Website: walmart
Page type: address-validator
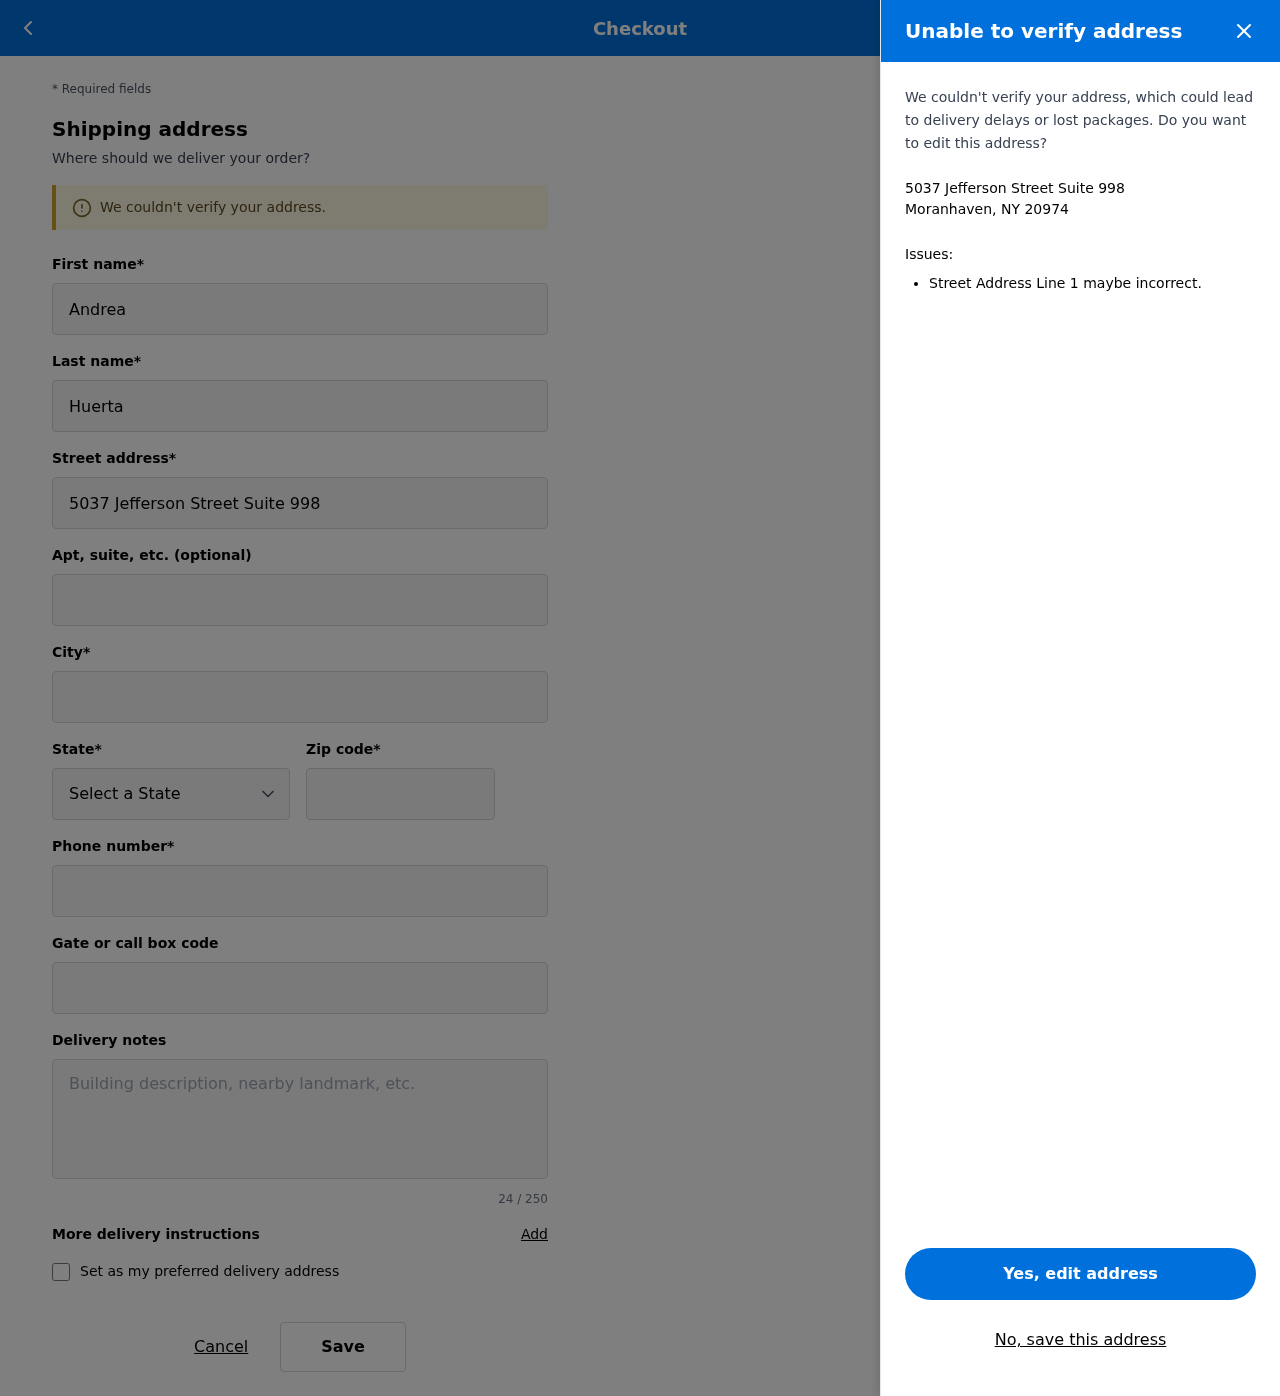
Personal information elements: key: PII_CITY_STATE_ZIP
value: Moranhaven, NY 20974
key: PII_DELIVERY_INSTRUCTIONS
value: Place behind screen door
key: PII_STATE_ABBR
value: NY
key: PII_STREET
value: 5037 Jefferson Street Suite 998
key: PII_FIRSTNAME
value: Andrea
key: PII_LASTNAME
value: Huerta
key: PII_CITY
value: Moranhaven
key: PII_POSTCODE
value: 20974
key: PII_PHONE
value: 9309096088
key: PII_SECURITY_CODE
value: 23436